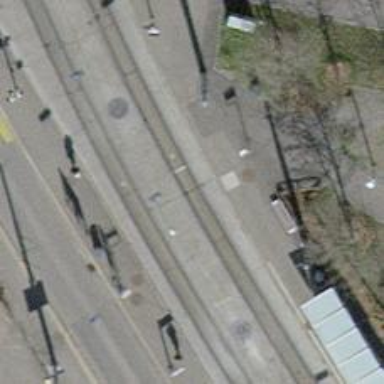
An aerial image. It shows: Tram stop with stop position for public transport.